Question: i have a <URL> a value in the component in the same way when i edit a TColor property in the object inspector.
the question is, is posible set the TColorBox to allow to the user edit the color value manually and set the Tcolorbox component to show the value typed in this way?

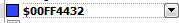
Answer: You can't get a plain vanilla 'TColorBox' to allow in-place editing.
You'll have to either write your own or look for a 3rd party that offers that functionality (there must be many that do).